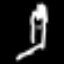
Label: fork